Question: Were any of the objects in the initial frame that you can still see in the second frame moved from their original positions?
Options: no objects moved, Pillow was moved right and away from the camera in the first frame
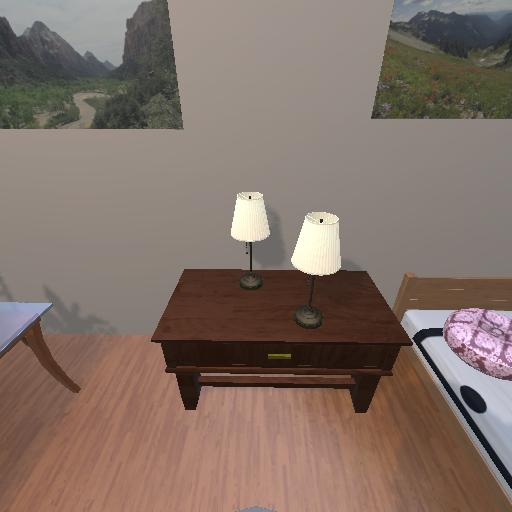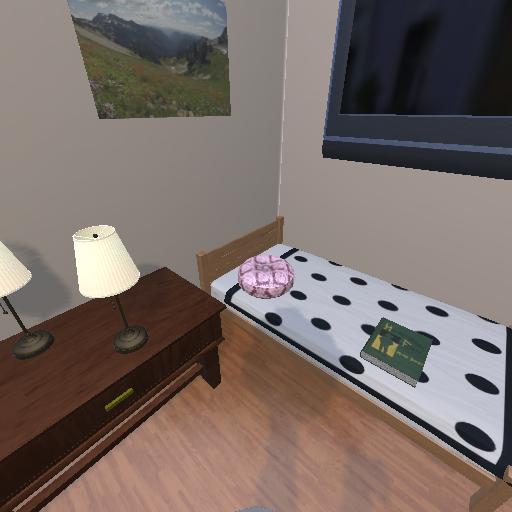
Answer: no objects moved